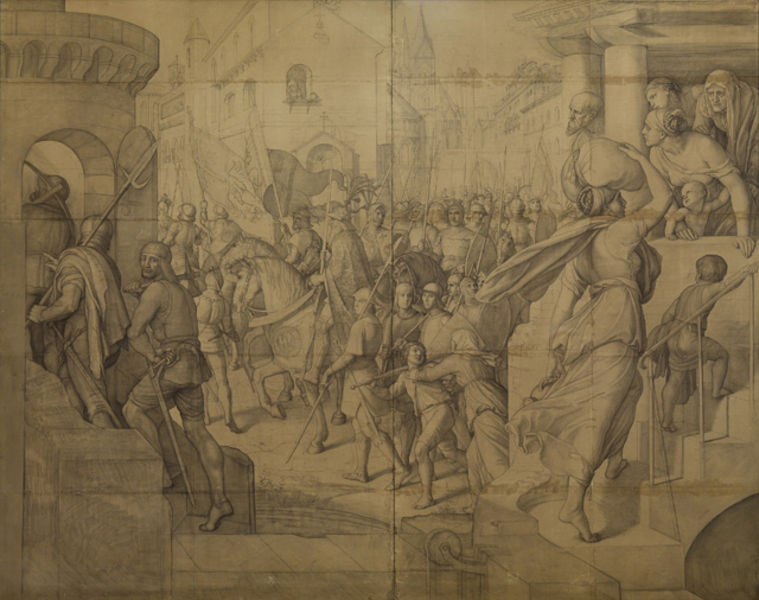
Titel: Kaiser Karl mit dem Heer der Franken in Paris
Künstler: Julius Schnorr von Carolsfeld
Standort: Karlsruhe
Institution: Staatliche Kunsthalle Karlsruhe
Schlagwörter: mann, frauen, menschen, mädchen, ocker, stadt, braun, fenster, frau, grau, männer, schwarz, skizze, straße, säule, säulen, zeichnung, dach, gebäude, beige, fest, leute, menge, versammlung, architektur, historie, tod, schauen, häuser, kirche, kind, arbeit, kinder, pferd, pferde, reiter, turm, reiten, balkon, papier, bogen, fahnen, fassade, ort, perspektive, studie, fahne, flagge, bündel, zug, dorf, giebel, graphik, markt, platz, farblos, sepia, romantik, gewalt, krieg, treppe, historienbild, lanze, soldaten, gefaltet, geländer, stufen, junge, tor, zinnen, eingang, tusche, burg, orient, türme, aufruhr, rückenfigur, stich, schwert, verhaftung, waffen, aufstand, soldat, tumult, wirr, volk, bleistift, helm, entwurf, menschenmenge, ritter, feldzug, schaulustige, karton, portal, triumph, werkzeug, mittelalter, eroberung, krieger, hellebarde, lanzen, umzug, graphit, vorskizze, italienisch, häsuer, falz, grafit, einzug, saumzeug, mistgabel, gaffer, üstung, zinnnen, soldten, #stadt, #portal, figurenkomposition, knicklinien